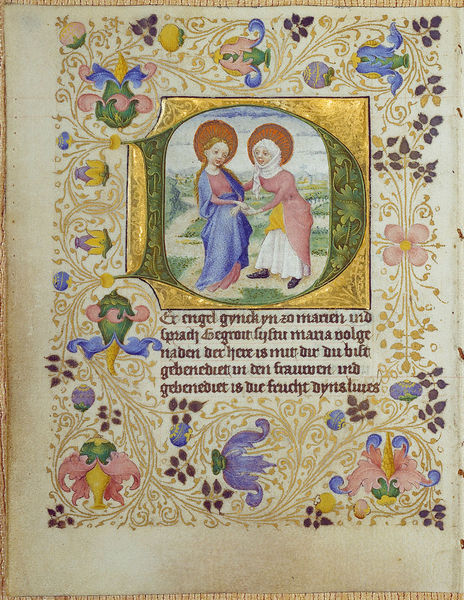
Titel: Lochner-Gebetsbuch
Künstler: Stefan Lochner
Institution: Darmstadt, Universitäts- und Landesbibliothek
Schlagwörter: blau, blätter, weiß, frauen, grün, landschaft, mädchen, blume, blumen, kleid, schwarz, zeichnung, blüte, blüten, rose, rot, weg, muster, ornament, gold, kind, paar, pflanzen, kinder, ranken, schürze, farbig, schrift, papier, floral, ornamente, verzierung, deutsch, buch, seite, illustration, text, initiale, buchseite, heiligenschein, nimbus, gedicht, elisabeth, heilige, maria, sakral, arabesken, spruch, heimsuchung, arabeske, buchmalerei, illumination, d